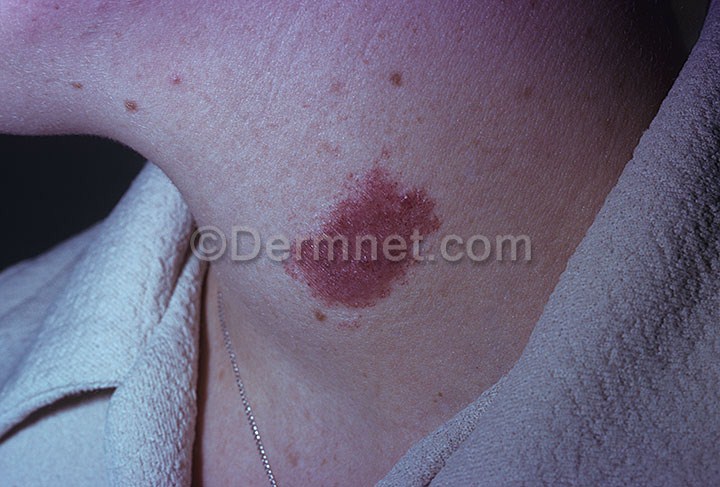
Disease: Vascular Tumors